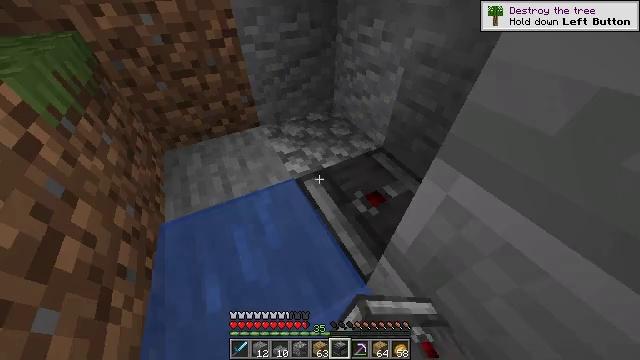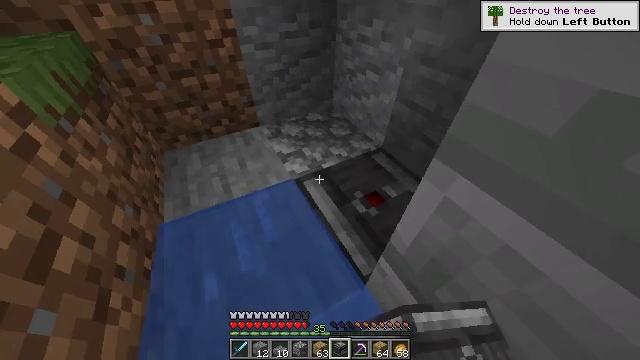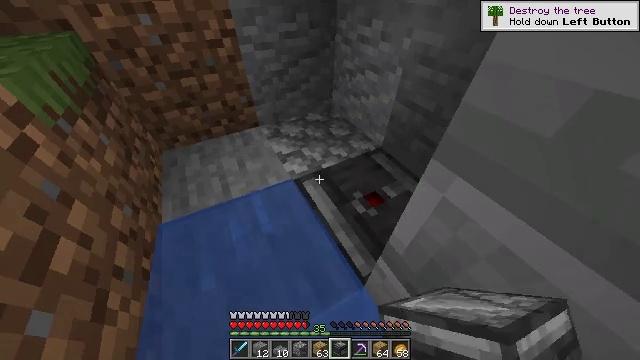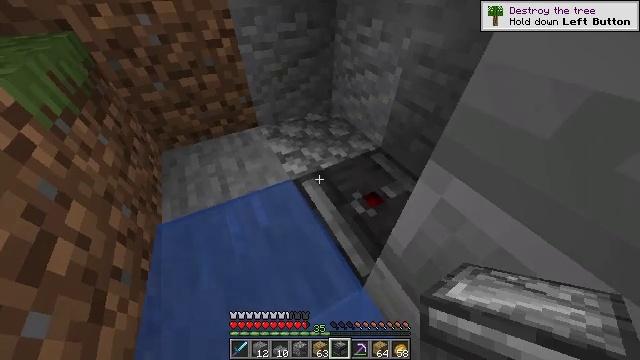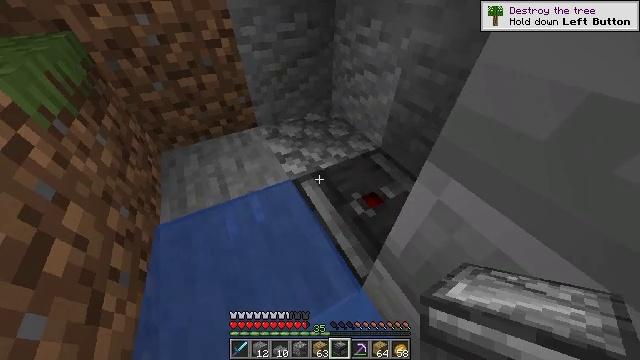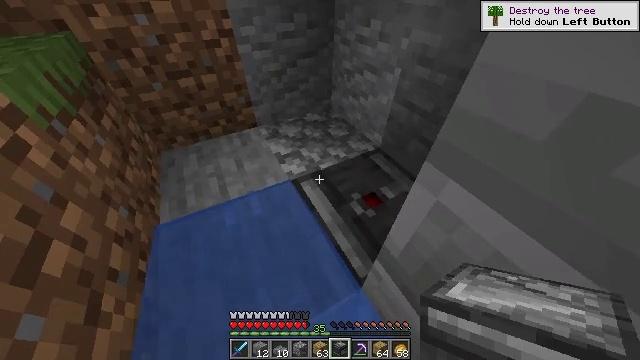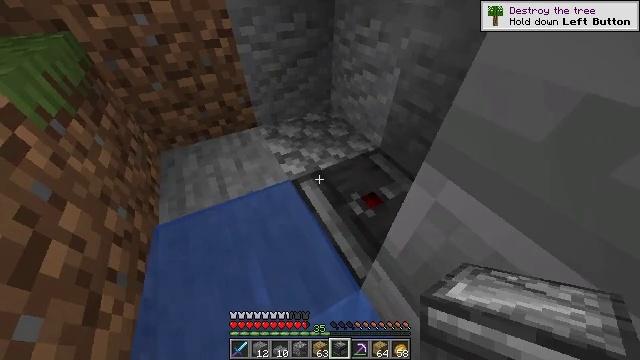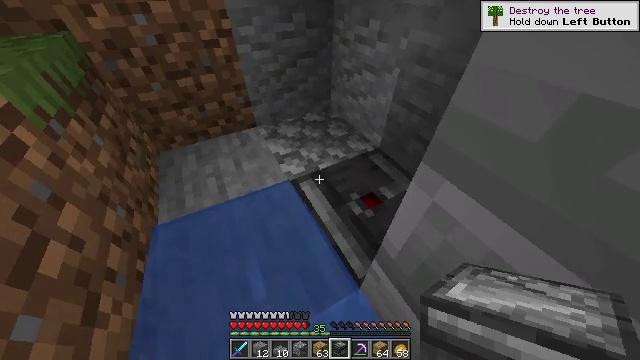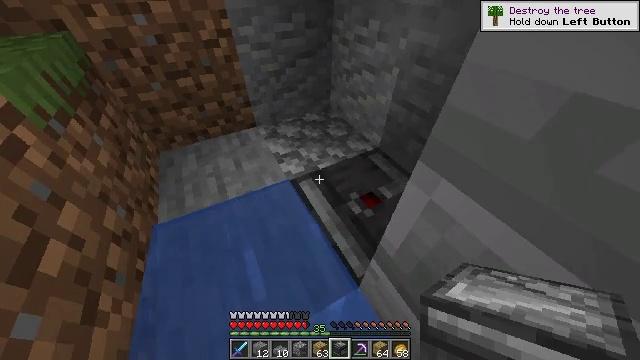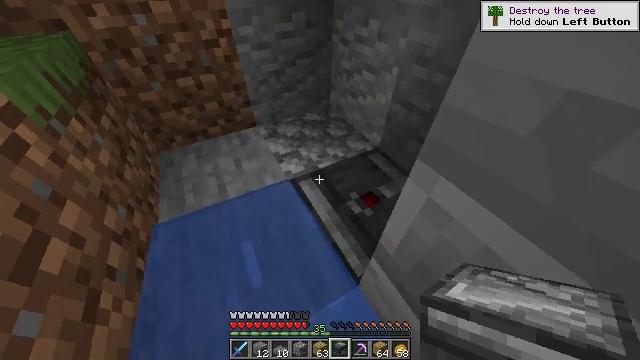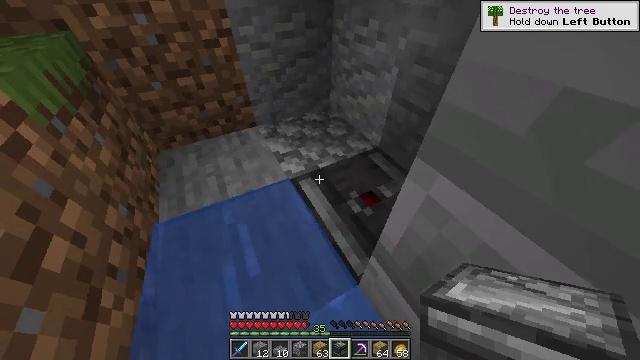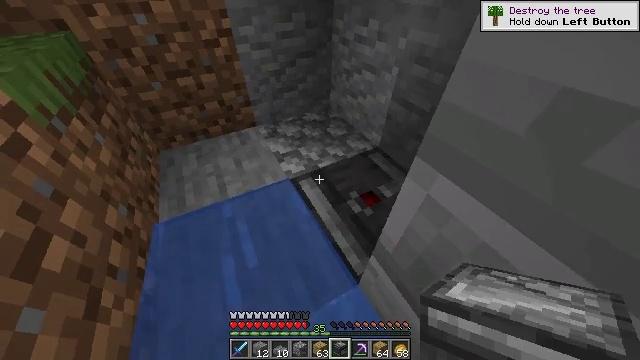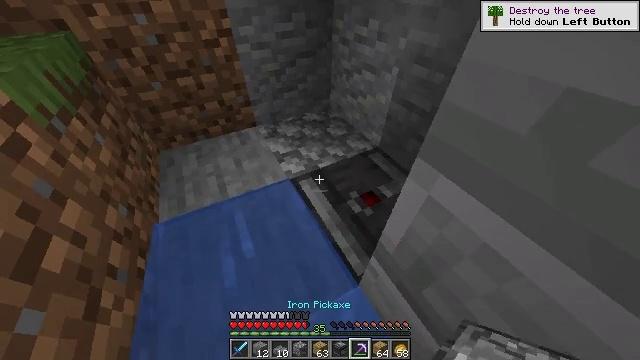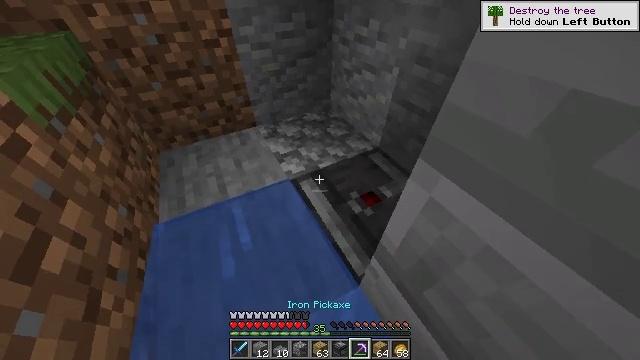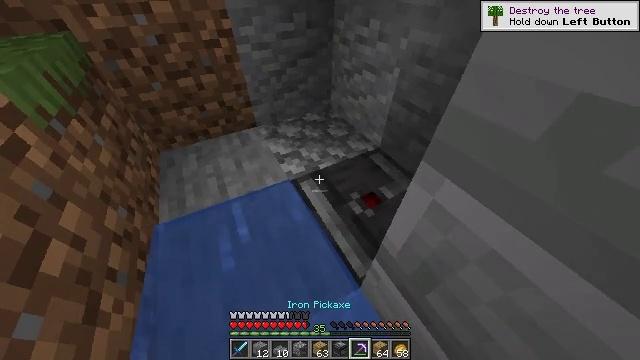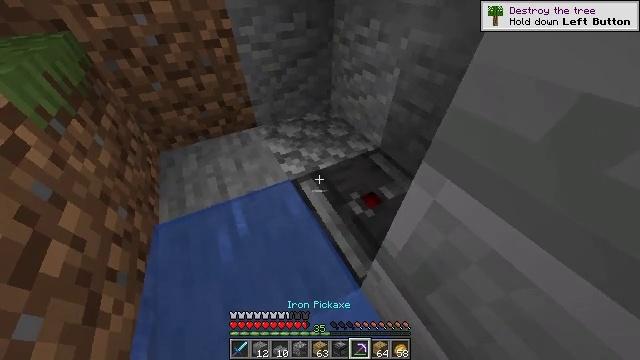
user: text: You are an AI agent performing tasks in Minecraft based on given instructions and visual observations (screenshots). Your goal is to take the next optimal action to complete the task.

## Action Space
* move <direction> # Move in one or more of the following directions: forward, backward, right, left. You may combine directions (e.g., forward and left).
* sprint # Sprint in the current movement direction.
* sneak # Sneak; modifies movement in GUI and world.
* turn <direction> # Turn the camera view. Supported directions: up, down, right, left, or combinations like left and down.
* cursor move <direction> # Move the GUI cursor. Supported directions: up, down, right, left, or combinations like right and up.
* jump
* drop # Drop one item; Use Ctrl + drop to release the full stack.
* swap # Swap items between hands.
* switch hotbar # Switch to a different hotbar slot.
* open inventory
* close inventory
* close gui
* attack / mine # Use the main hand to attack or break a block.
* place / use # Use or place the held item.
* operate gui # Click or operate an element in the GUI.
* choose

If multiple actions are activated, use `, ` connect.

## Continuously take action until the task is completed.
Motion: motion action
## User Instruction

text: Attack the observer device.
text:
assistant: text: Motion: sneak
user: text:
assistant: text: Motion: sneak
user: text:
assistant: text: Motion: sneak
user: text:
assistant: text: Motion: sneak
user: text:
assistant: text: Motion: sneak
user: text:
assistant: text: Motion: sneak
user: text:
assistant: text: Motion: move back, sneak
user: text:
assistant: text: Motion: move back, sneak
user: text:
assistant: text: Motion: move back, sneak
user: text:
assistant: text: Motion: move back, sneak
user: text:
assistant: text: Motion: sneak
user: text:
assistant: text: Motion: sneak
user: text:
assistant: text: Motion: sneak
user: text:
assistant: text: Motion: sneak
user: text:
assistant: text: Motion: sneak
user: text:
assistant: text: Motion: sneak
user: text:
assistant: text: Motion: sneak
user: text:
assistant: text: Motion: sneak
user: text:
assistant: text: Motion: turn right and down
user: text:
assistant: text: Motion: turn right and down
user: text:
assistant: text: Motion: turn right
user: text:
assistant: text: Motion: turn right and down
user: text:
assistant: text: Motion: turn right
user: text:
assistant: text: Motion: attack / mine
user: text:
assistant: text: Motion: attack / mine
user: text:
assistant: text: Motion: attack / mine
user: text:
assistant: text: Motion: attack / mine
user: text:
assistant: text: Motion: no_op
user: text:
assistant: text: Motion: no_op
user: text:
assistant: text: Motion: no_op